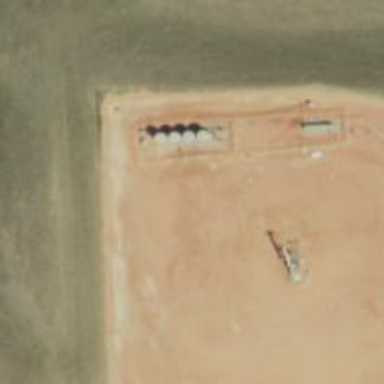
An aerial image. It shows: Storage tank with man-made structure.